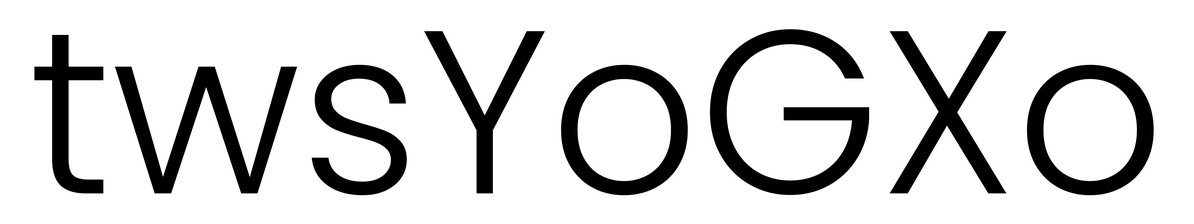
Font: Poppins-Light